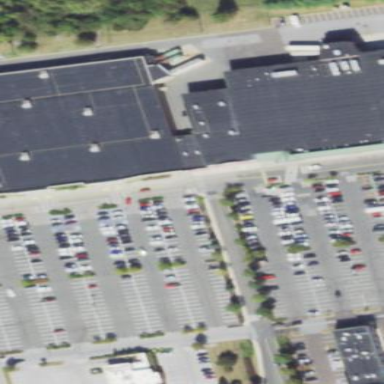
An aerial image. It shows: Retail building.